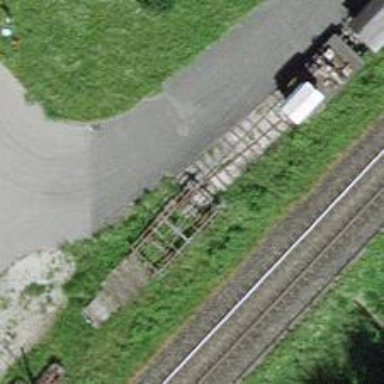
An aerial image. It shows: Spur service track with one railway track.